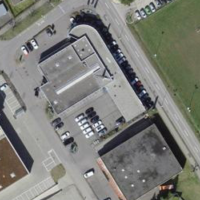
EUNIS habitat code: 54
Species observed at this site:
Lycia hirtaria
Craniophora ligustri
Calliteara pudibunda